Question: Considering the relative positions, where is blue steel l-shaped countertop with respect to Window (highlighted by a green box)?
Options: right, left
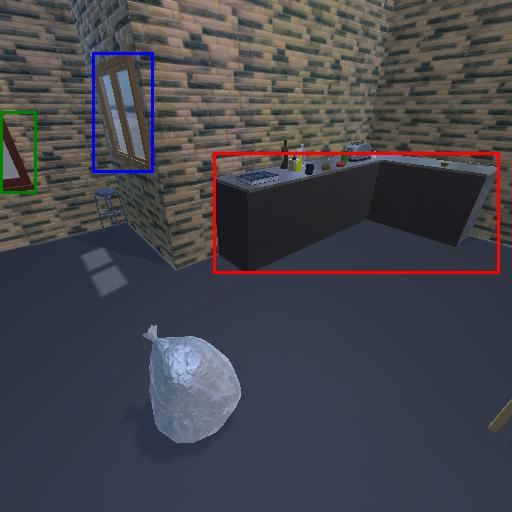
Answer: right